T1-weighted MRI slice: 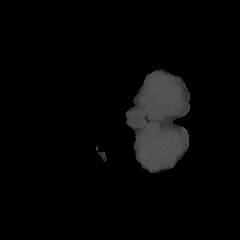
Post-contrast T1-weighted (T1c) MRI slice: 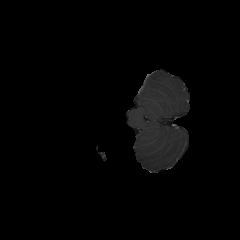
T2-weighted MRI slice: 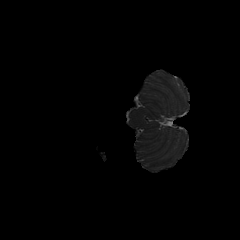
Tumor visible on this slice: no